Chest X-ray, PA view. Patient: 65 years old, sex F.
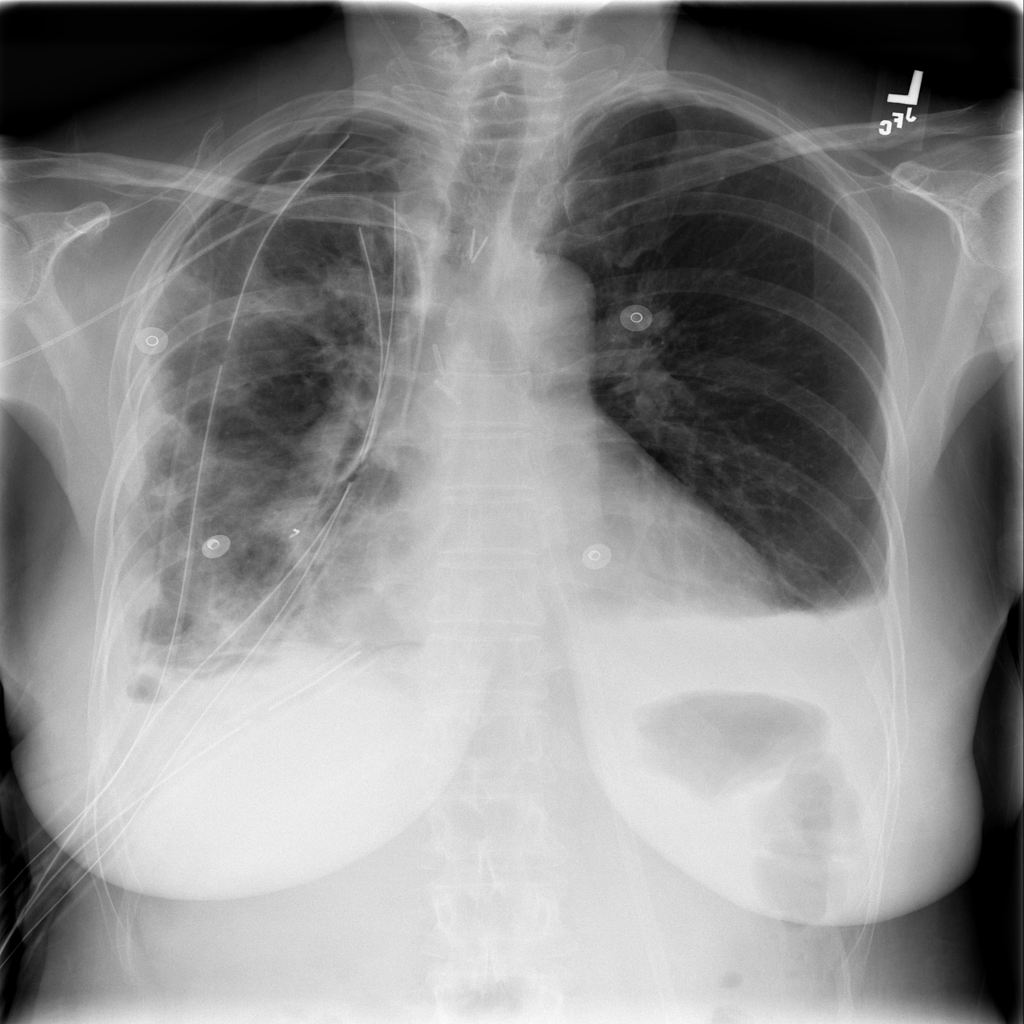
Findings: Effusion